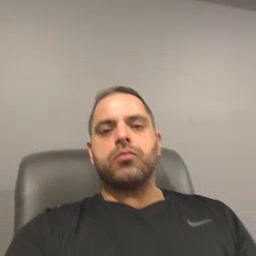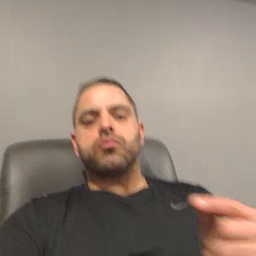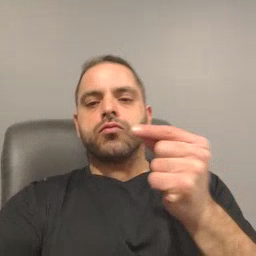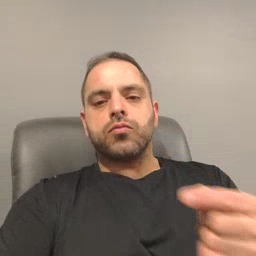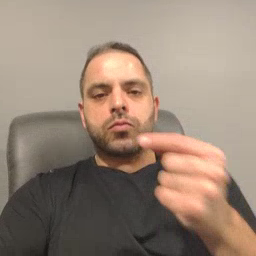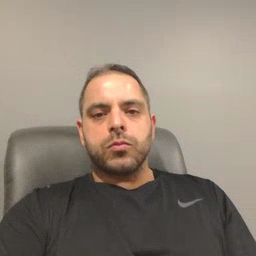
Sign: owie